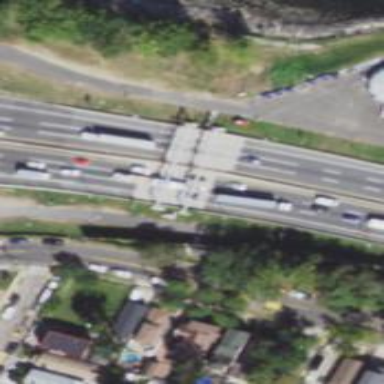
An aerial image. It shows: Toll gantry on the road.